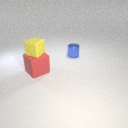
small yellow rubber cube above large red rubber cube